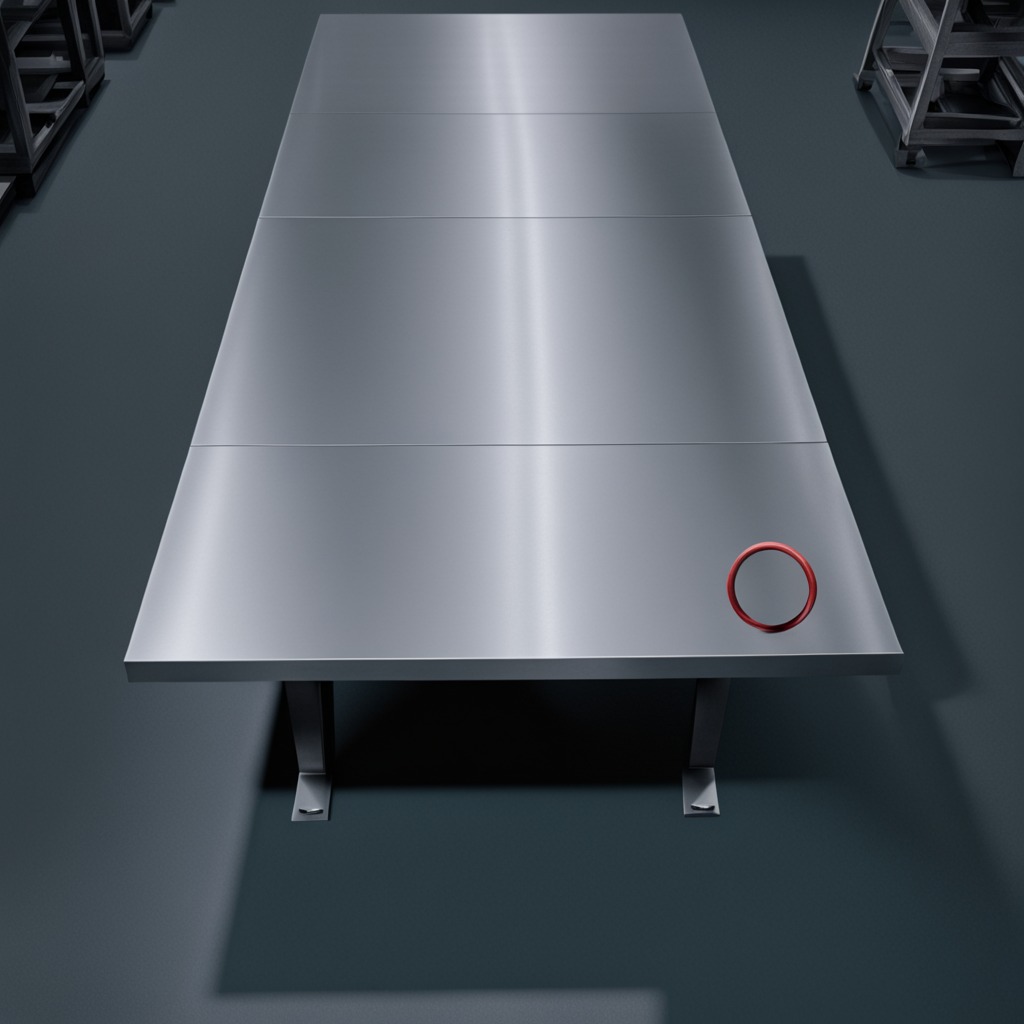
A rubber O-ring is lying on the tabletop.